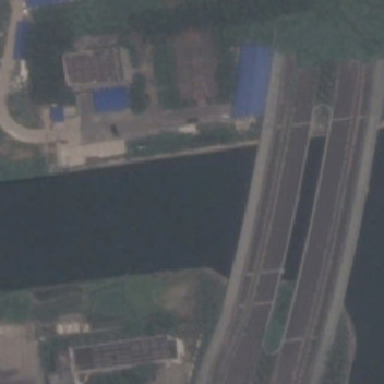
This is a bridge and some grass buildings .